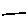
Label: line